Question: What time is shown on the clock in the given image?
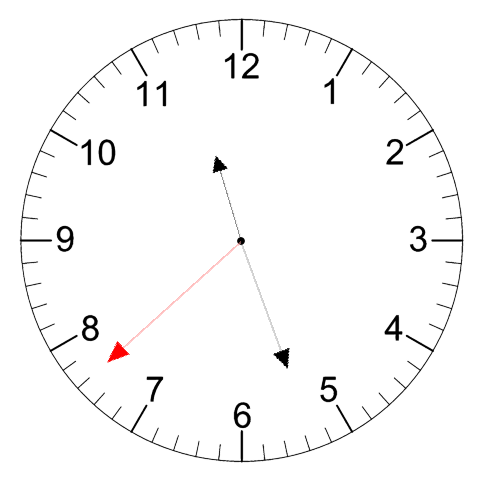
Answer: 11:26:38